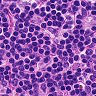
Metastatic tissue present: no